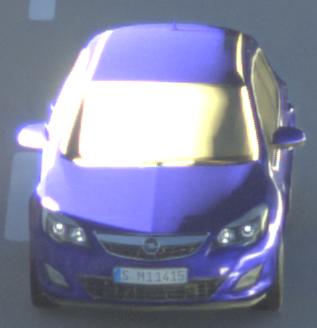
Make: Opel
Model: Astra 1.4 ecoFlex
Detailed model: Astra (J)
Model produced from: 2009/12
Model produced until: 2010/12
Doors: 5
Color: blue
Road condition: dry road
Daytime: sunrise or sunset
Contrast: low contrast